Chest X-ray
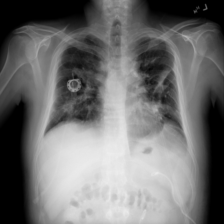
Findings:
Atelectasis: negative
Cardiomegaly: negative
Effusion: positive
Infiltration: positive
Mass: negative
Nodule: negative
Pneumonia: negative
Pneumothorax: negative
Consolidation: negative
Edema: negative
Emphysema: negative
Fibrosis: negative
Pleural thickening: negative
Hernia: negative